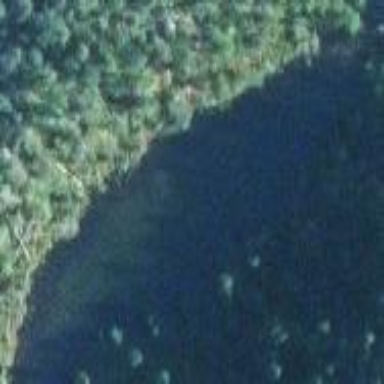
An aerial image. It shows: Pond surrounded by natural water.